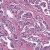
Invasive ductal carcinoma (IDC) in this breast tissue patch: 1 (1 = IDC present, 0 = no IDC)